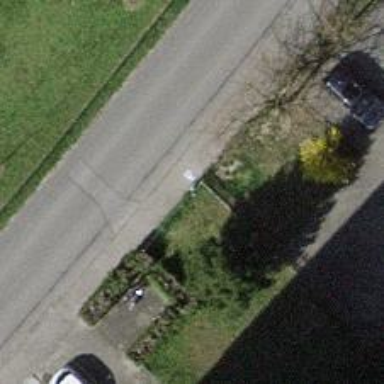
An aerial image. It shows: Support pole.